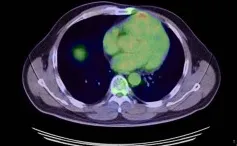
18 months (SUV 5 - DS 4). After ASCT.
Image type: radiology (pet)